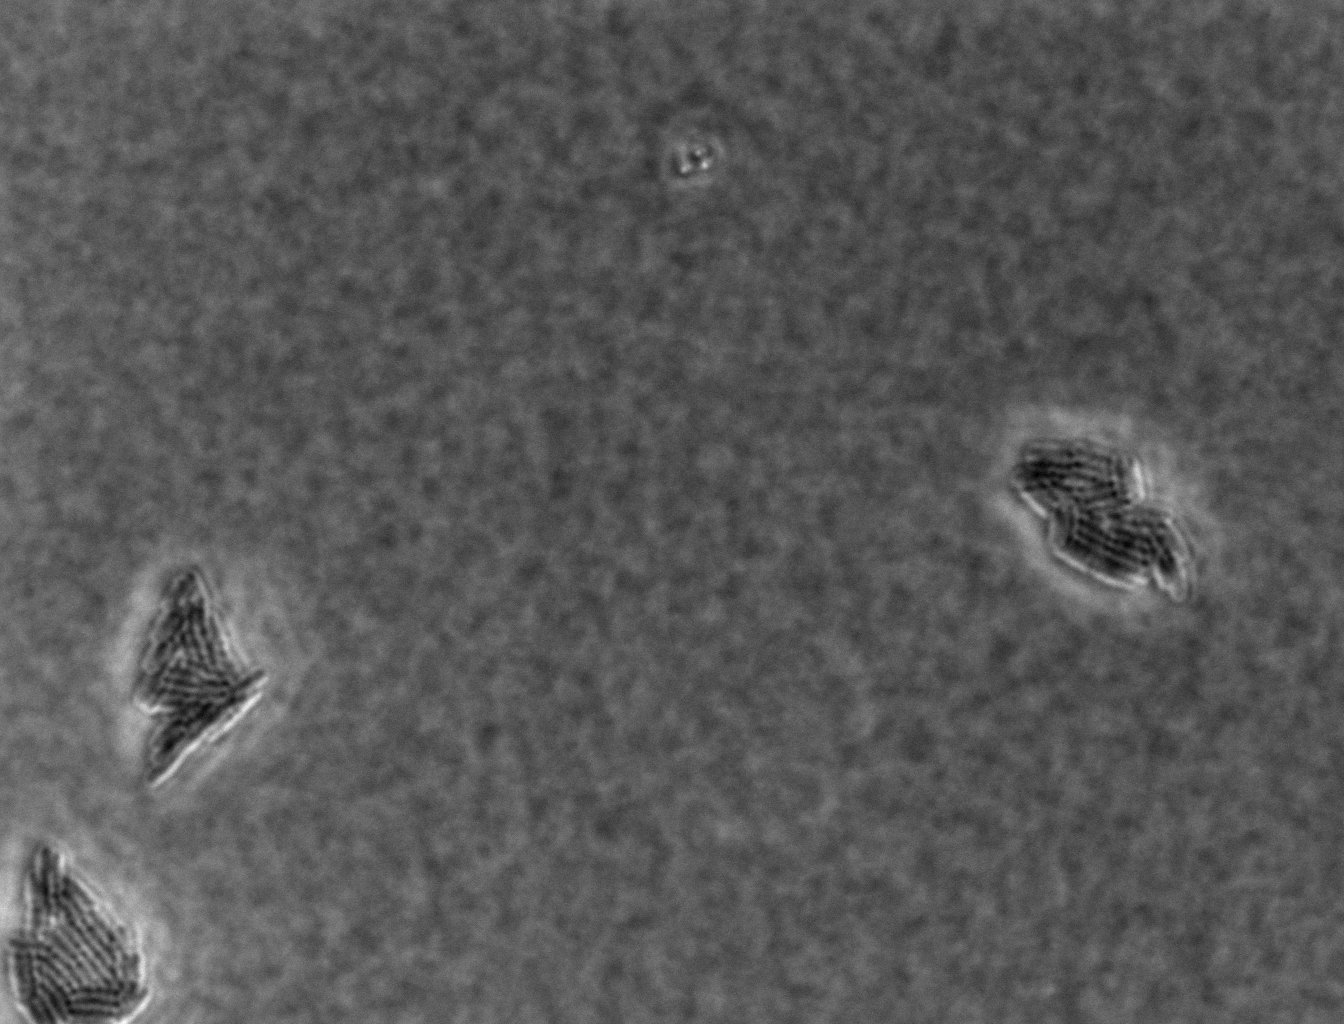
Defocused phase contrast microscopy, 60x objective, 3 h incubation